Question:
I'm on windows 8.1 x64
I cannot install ruby DevKit well, what to do next?
'''
ruby -v
1.9.2p290<2011-07-09[i386-mingw321]>
'''
I want to configure octopress, seems stuck here now.
'''
----"E:\Ruby192\lib\ruby\gems\1.9.1\gems\rdiscount-2.1.6\ext\mkmf.log"
have_func: checking for random()... -------------------- no
"gcc -o conftest -IE:/Ruby192/include/ruby-1.9.1/i386-mingw32 -IE:/Ruby192/include/ruby-1.9.1/ruby/backward -IE:/Ruby192/include/ruby-1.9.1 -I. -O3 -g -Wextra -Wno-unused-parameter -Wno-parentheses -Wpointer-arith -Wwrite-strings -Wno-missing-field-initializers -Wno-long-long conftest.c -L. -LE:/Ruby192/lib -L. -LC:\\Users\\Luis\\Projects\\oss\\oneclick\\rubyinstaller\\sandbox\\tk\\lib -LC:\\Users\\Luis\\Projects\\oss\\oneclick\\rubyinstaller\\sandbox\\tcl\\lib -LC:\\Users\\Luis\\Projects\\oss\\oneclick\\rubyinstaller\\sandbox\\libyaml\\lib -LC:\\Users\\Luis\\Projects\\oss\\oneclick\\rubyinstaller\\sandbox\\pdcurses\\lib -LC:\\Users\\Luis\\Projects\\oss\\oneclick\\rubyinstaller\\sandbox\\openssl\\lib -LC:\\Users\\Luis\\Projects\\oss\\oneclick\\rubyinstaller\\sandbox\\zlib\\lib -LC:\\Users\\Luis\\Projects\\oss\\oneclick\\rubyinstaller\\sandbox\\iconv\\lib -LC:\\Users\\Luis\\Projects\\oss\\oneclick\\rubyinstaller\\sandbox\\gdbm\\lib -LC:\\Users\\Luis\\Projects\\oss\\oneclick\\rubyinstaller\\sandbox\\libffi\\lib -lmsvcrt-ruby191-static -lshell32 -lws2_32 "
checked program was:
/* begin */
1: #include "ruby.h"
2:
3: #include <winsock2.h>
4: #include <windows.h>
5: int main() {return 0;}
/* end */
"gcc -o conftest -IE:/Ruby192/include/ruby-1.9.1/i386-mingw32 -IE:/Ruby192/include/ruby-1.9.1/ruby/backward -IE:/Ruby192/include/ruby-1.9.1 -I. -O3 -g -Wextra -Wno-unused-parameter -Wno-parentheses -Wpointer-arith -Wwrite-strings -Wno-missing-field-initializers -Wno-long-long conftest.c -L. -LE:/Ruby192/lib -L. -LC:\\Users\\Luis\\Projects\\oss\\oneclick\\rubyinstaller\\sandbox\\tk\\lib -LC:\\Users\\Luis\\Projects\\oss\\oneclick\\rubyinstaller\\sandbox\\tcl\\lib -LC:\\Users\\Luis\\Projects\\oss\\oneclick\\rubyinstaller\\sandbox\\libyaml\\lib -LC:\\Users\\Luis\\Projects\\oss\\oneclick\\rubyinstaller\\sandbox\\pdcurses\\lib -LC:\\Users\\Luis\\Projects\\oss\\oneclick\\rubyinstaller\\sandbox\\openssl\\lib -LC:\\Users\\Luis\\Projects\\oss\\oneclick\\rubyinstaller\\sandbox\\zlib\\lib -LC:\\Users\\Luis\\Projects\\oss\\oneclick\\rubyinstaller\\sandbox\\iconv\\lib -LC:\\Users\\Luis\\Projects\\oss\\oneclick\\rubyinstaller\\sandbox\\gdbm\\lib -LC:\\Users\\Luis\\Projects\\oss\\oneclick\\rubyinstaller\\sandbox\\libffi\\lib -lmsvcrt-ruby191-static -lshell32 -lws2_32 "
conftest.c: In function 't':
conftest.c:8:53: error: 'random' undeclared (first use in this function)
conftest.c:8:53: note: each undeclared identifier is reported only once for each function it appears in
checked program was:
/* begin */
1: #include "ruby.h"
2:
3: #include <winsock2.h>
4: #include <windows.h>
5:
6: /*top*/
7: int main() {return 0;}
8: int t() { void ((*volatile p)()); p = (void ((*)()))random; return 0; }
/* end */
"gcc -o conftest -IE:/Ruby192/include/ruby-1.9.1/i386-mingw32 -IE:/Ruby192/include/ruby-1.9.1/ruby/backward -IE:/Ruby192/include/ruby-1.9.1 -I. -O3 -g -Wextra -Wno-unused-parameter -Wno-parentheses -Wpointer-arith -Wwrite-strings -Wno-missing-field-initializers -Wno-long-long conftest.c -L. -LE:/Ruby192/lib -L. -LC:\\Users\\Luis\\Projects\\oss\\oneclick\\rubyinstaller\\sandbox\\tk\\lib -LC:\\Users\\Luis\\Projects\\oss\\oneclick\\rubyinstaller\\sandbox\\tcl\\lib -LC:\\Users\\Luis\\Projects\\oss\\oneclick\\rubyinstaller\\sandbox\\libyaml\\lib -LC:\\Users\\Luis\\Projects\\oss\\oneclick\\rubyinstaller\\sandbox\\pdcurses\\lib -LC:\\Users\\Luis\\Projects\\oss\\oneclick\\rubyinstaller\\sandbox\\openssl\\lib -LC:\\Users\\Luis\\Projects\\oss\\oneclick\\rubyinstaller\\sandbox\\zlib\\lib -LC:\\Users\\Luis\\Projects\\oss\\oneclick\\rubyinstaller\\sandbox\\iconv\\lib -LC:\\Users\\Luis\\Projects\\oss\\oneclick\\rubyinstaller\\sandbox\\gdbm\\lib -LC:\\Users\\Luis\\Projects\\oss\\oneclick\\rubyinstaller\\sandbox\\libffi\\lib -lmsvcrt-ruby191-static -lshell32 -lws2_32 "
E:\Users\HYPERG~1\AppData\Local\Temp\cce9IqGL.o: In function 't':
E:\Ruby192\lib\ruby\gems\1.9.1\gems\rdiscount-2.1.6\ext/conftest.c:8: undefined reference to 'random'
collect2: ld returned 1 exit status
checked program was:
/* begin */
1: #include "ruby.h"
2:
3: #include <winsock2.h>
4: #include <windows.h>
5:
6: /*top*/
7: int main() {return 0;}
8: int t() { random(); return 0; }
/* end */
--------------------
have_func: checking for srandom()... -------------------- no
"gcc -o conftest -IE:/Ruby192/include/ruby-1.9.1/i386-mingw32 -IE:/Ruby192/include/ruby-1.9.1/ruby/backward -IE:/Ruby192/include/ruby-1.9.1 -I. -O3 -g -Wextra -Wno-unused-parameter -Wno-parentheses -Wpointer-arith -Wwrite-strings -Wno-missing-field-initializers -Wno-long-long conftest.c -L. -LE:/Ruby192/lib -L. -LC:\\Users\\Luis\\Projects\\oss\\oneclick\\rubyinstaller\\sandbox\\tk\\lib -LC:\\Users\\Luis\\Projects\\oss\\oneclick\\rubyinstaller\\sandbox\\tcl\\lib -LC:\\Users\\Luis\\Projects\\oss\\oneclick\\rubyinstaller\\sandbox\\libyaml\\lib -LC:\\Users\\Luis\\Projects\\oss\\oneclick\\rubyinstaller\\sandbox\\pdcurses\\lib -LC:\\Users\\Luis\\Projects\\oss\\oneclick\\rubyinstaller\\sandbox\\openssl\\lib -LC:\\Users\\Luis\\Projects\\oss\\oneclick\\rubyinstaller\\sandbox\\zlib\\lib -LC:\\Users\\Luis\\Projects\\oss\\oneclick\\rubyinstaller\\sandbox\\iconv\\lib -LC:\\Users\\Luis\\Projects\\oss\\oneclick\\rubyinstaller\\sandbox\\gdbm\\lib -LC:\\Users\\Luis\\Projects\\oss\\oneclick\\rubyinstaller\\sandbox\\libffi\\lib -lmsvcrt-ruby191-static -lshell32 -lws2_32 "
conftest.c: In function 't':
conftest.c:8:53: error: 'srandom' undeclared (first use in this function)
conftest.c:8:53: note: each undeclared identifier is reported only once for each function it appears in
checked program was:
/* begin */
1: #include "ruby.h"
2:
3: #include <winsock2.h>
4: #include <windows.h>
5:
6: /*top*/
7: int main() {return 0;}
8: int t() { void ((*volatile p)()); p = (void ((*)()))srandom; return 0; }
/* end */
"gcc -o conftest -IE:/Ruby192/include/ruby-1.9.1/i386-mingw32 -IE:/Ruby192/include/ruby-1.9.1/ruby/backward -IE:/Ruby192/include/ruby-1.9.1 -I. -O3 -g -Wextra -Wno-unused-parameter -Wno-parentheses -Wpointer-arith -Wwrite-strings -Wno-missing-field-initializers -Wno-long-long conftest.c -L. -LE:/Ruby192/lib -L. -LC:\\Users\\Luis\\Projects\\oss\\oneclick\\rubyinstaller\\sandbox\\tk\\lib -LC:\\Users\\Luis\\Projects\\oss\\oneclick\\rubyinstaller\\sandbox\\tcl\\lib -LC:\\Users\\Luis\\Projects\\oss\\oneclick\\rubyinstaller\\sandbox\\libyaml\\lib -LC:\\Users\\Luis\\Projects\\oss\\oneclick\\rubyinstaller\\sandbox\\pdcurses\\lib -LC:\\Users\\Luis\\Projects\\oss\\oneclick\\rubyinstaller\\sandbox\\openssl\\lib -LC:\\Users\\Luis\\Projects\\oss\\oneclick\\rubyinstaller\\sandbox\\zlib\\lib -LC:\\Users\\Luis\\Projects\\oss\\oneclick\\rubyinstaller\\sandbox\\iconv\\lib -LC:\\Users\\Luis\\Projects\\oss\\oneclick\\rubyinstaller\\sandbox\\gdbm\\lib -LC:\\Users\\Luis\\Projects\\oss\\oneclick\\rubyinstaller\\sandbox\\libffi\\lib -lmsvcrt-ruby191-static -lshell32 -lws2_32 "
E:\Users\HYPERG~1\AppData\Local\Temp\ccumIxqZ.o: In function 't':
E:\Ruby192\lib\ruby\gems\1.9.1\gems\rdiscount-2.1.6\ext/conftest.c:8: undefined reference to 'srandom'
collect2: ld returned 1 exit status
checked program was:
/* begin */
1: #include "ruby.h"
2:
3: #include <winsock2.h>
4: #include <windows.h>
5:
6: /*top*/
7: int main() {return 0;}
8: int t() { srandom(); return 0; }
/* end */
--------------------
have_func: checking for rand()... -------------------- yes
"gcc -o conftest -IE:/Ruby192/include/ruby-1.9.1/i386-mingw32 -IE:/Ruby192/include/ruby-1.9.1/ruby/backward -IE:/Ruby192/include/ruby-1.9.1 -I. -O3 -g -Wextra -Wno-unused-parameter -Wno-parentheses -Wpointer-arith -Wwrite-strings -Wno-missing-field-initializers -Wno-long-long conftest.c -L. -LE:/Ruby192/lib -L. -LC:\\Users\\Luis\\Projects\\oss\\oneclick\\rubyinstaller\\sandbox\\tk\\lib -LC:\\Users\\Luis\\Projects\\oss\\oneclick\\rubyinstaller\\sandbox\\tcl\\lib -LC:\\Users\\Luis\\Projects\\oss\\oneclick\\rubyinstaller\\sandbox\\libyaml\\lib -LC:\\Users\\Luis\\Projects\\oss\\oneclick\\rubyinstaller\\sandbox\\pdcurses\\lib -LC:\\Users\\Luis\\Projects\\oss\\oneclick\\rubyinstaller\\sandbox\\openssl\\lib -LC:\\Users\\Luis\\Projects\\oss\\oneclick\\rubyinstaller\\sandbox\\zlib\\lib -LC:\\Users\\Luis\\Projects\\oss\\oneclick\\rubyinstaller\\sandbox\\iconv\\lib -LC:\\Users\\Luis\\Projects\\oss\\oneclick\\rubyinstaller\\sandbox\\gdbm\\lib -LC:\\Users\\Luis\\Projects\\oss\\oneclick\\rubyinstaller\\sandbox\\libffi\\lib -lmsvcrt-ruby191-static -lshell32 -lws2_32 "
checked program was:
/* begin */
1: #include "ruby.h"
2:
3: #include <winsock2.h>
4: #include <windows.h>
5:
6: /*top*/
7: int main() {return 0;}
8: int t() { void ((*volatile p)()); p = (void ((*)()))rand; return 0; }
/* end */
--------------------
have_func: checking for srand()... -------------------- yes
"gcc -o conftest -IE:/Ruby192/include/ruby-1.9.1/i386-mingw32 -IE:/Ruby192/include/ruby-1.9.1/ruby/backward -IE:/Ruby192/include/ruby-1.9.1 -I. -O3 -g -Wextra -Wno-unused-parameter -Wno-parentheses -Wpointer-arith -Wwrite-strings -Wno-missing-field-initializers -Wno-long-long conftest.c -L. -LE:/Ruby192/lib -L. -LC:\\Users\\Luis\\Projects\\oss\\oneclick\\rubyinstaller\\sandbox\\tk\\lib -LC:\\Users\\Luis\\Projects\\oss\\oneclick\\rubyinstaller\\sandbox\\tcl\\lib -LC:\\Users\\Luis\\Projects\\oss\\oneclick\\rubyinstaller\\sandbox\\libyaml\\lib -LC:\\Users\\Luis\\Projects\\oss\\oneclick\\rubyinstaller\\sandbox\\pdcurses\\lib -LC:\\Users\\Luis\\Projects\\oss\\oneclick\\rubyinstaller\\sandbox\\openssl\\lib -LC:\\Users\\Luis\\Projects\\oss\\oneclick\\rubyinstaller\\sandbox\\zlib\\lib -LC:\\Users\\Luis\\Projects\\oss\\oneclick\\rubyinstaller\\sandbox\\iconv\\lib -LC:\\Users\\Luis\\Projects\\oss\\oneclick\\rubyinstaller\\sandbox\\gdbm\\lib -LC:\\Users\\Luis\\Projects\\oss\\oneclick\\rubyinstaller\\sandbox\\libffi\\lib -lmsvcrt-ruby191-static -lshell32 -lws2_32 "
checked program was:
/* begin */
1: #include "ruby.h"
2:
3: #include <winsock2.h>
4: #include <windows.h>
5:
6: /*top*/
7: int main() {return 0;}
8: int t() { void ((*volatile p)()); p = (void ((*)()))srand; return 0; }
/* end */
--------------------
check_sizeof: checking size of unsigned long... -------------------- int
"gcc -IE:/Ruby192/include/ruby-1.9.1/i386-mingw32 -IE:/Ruby192/include/ruby-1.9.1/ruby/backward -IE:/Ruby192/include/ruby-1.9.1 -I. -O3 -g -Wextra -Wno-unused-parameter -Wno-parentheses -Wpointer-arith -Wwrite-strings -Wno-missing-field-initializers -Wno-long-long -c conftest.c"
checked program was:
/* begin */
1: #include "ruby.h"
2:
3: #include <winsock2.h>
4: #include <windows.h>
5: typedef unsigned long rbcv_typedef_;
6: static rbcv_typedef_ *rbcv_ptr_;
7:
8: /*top*/
9: int conftest_const[(sizeof((*rbcv_ptr_)) == sizeof(int)) ? 1 : -1];
/* end */
--------------------
check_sizeof: checking size of unsigned int... -------------------- int
"gcc -IE:/Ruby192/include/ruby-1.9.1/i386-mingw32 -IE:/Ruby192/include/ruby-1.9.1/ruby/backward -IE:/Ruby192/include/ruby-1.9.1 -I. -O3 -g -Wextra -Wno-unused-parameter -Wno-parentheses -Wpointer-arith -Wwrite-strings -Wno-missing-field-initializers -Wno-long-long -c conftest.c"
checked program was:
/* begin */
1: #include "ruby.h"
2:
3: #include <winsock2.h>
4: #include <windows.h>
5: typedef unsigned int rbcv_typedef_;
6: static rbcv_typedef_ *rbcv_ptr_;
7:
8: /*top*/
9: int conftest_const[(sizeof((*rbcv_ptr_)) == sizeof(int)) ? 1 : -1];
/* end */
--------------------
'''
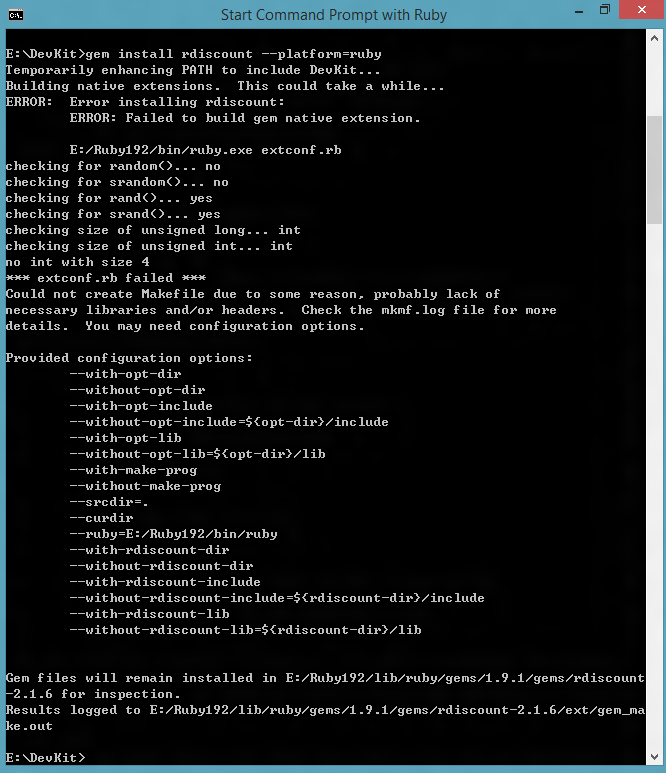
Answer: You can install Ruby 1.93, some tutorials are too old, and I've installed Ruby 1.93, then it's ok Now.